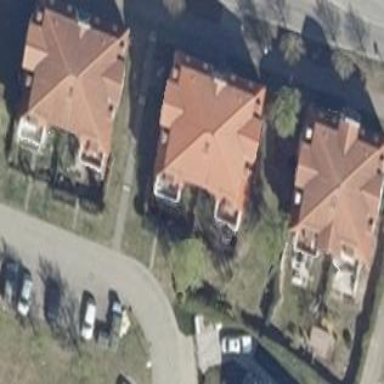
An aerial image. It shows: Apartments building with mansard roof.